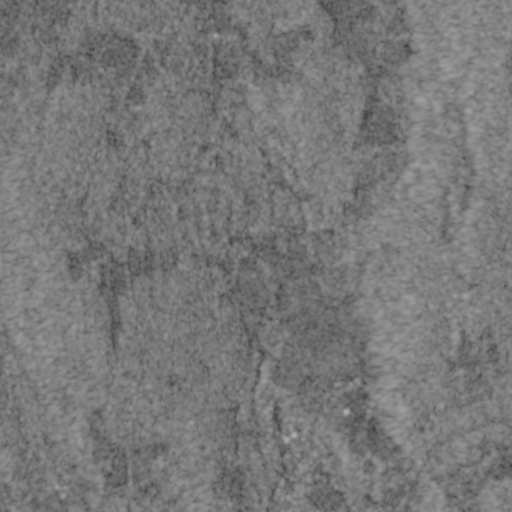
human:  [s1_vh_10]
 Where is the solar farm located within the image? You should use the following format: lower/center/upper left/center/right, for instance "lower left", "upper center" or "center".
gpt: The solar farm is located in the lower right of the image.
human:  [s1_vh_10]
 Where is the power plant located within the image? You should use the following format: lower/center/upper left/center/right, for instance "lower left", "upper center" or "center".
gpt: There is no power plant in the image.

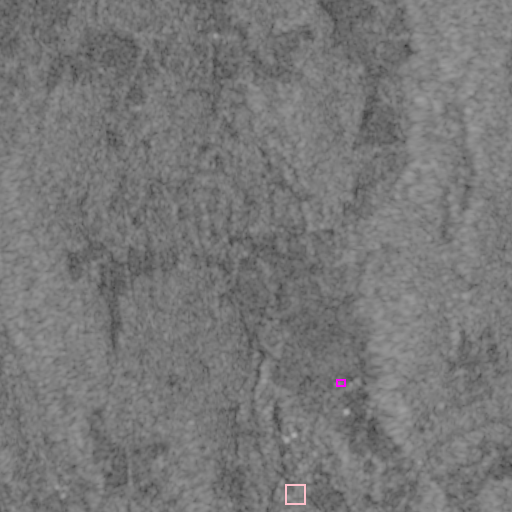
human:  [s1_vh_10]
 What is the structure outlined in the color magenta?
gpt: The structure outlined in magenta is a building.
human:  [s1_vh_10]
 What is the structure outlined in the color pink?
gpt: The structure outlined in pink is a building.
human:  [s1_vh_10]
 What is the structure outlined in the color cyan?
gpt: There is no cyan outline.